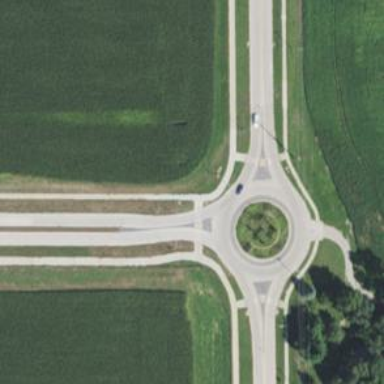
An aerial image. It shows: Crossing on the road.